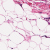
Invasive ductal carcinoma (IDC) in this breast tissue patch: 0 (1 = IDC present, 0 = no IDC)